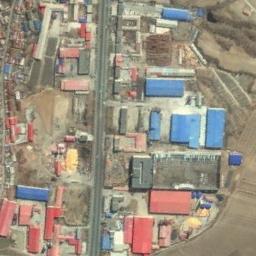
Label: industrial_area